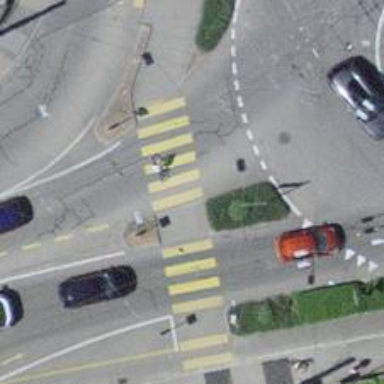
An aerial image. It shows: Uncontrolled crossing with central island on the road.